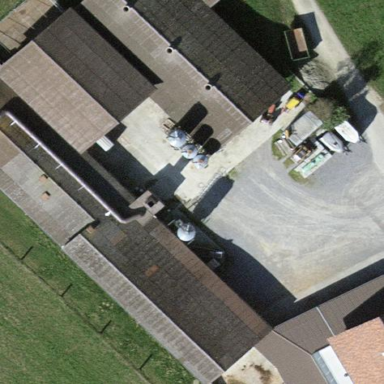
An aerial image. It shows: Stable building.